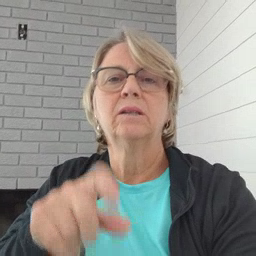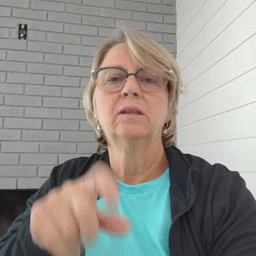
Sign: nuts